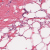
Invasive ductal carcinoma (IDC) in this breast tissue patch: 1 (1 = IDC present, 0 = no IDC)